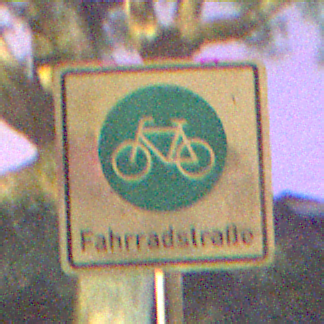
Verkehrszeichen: BeginnFahrradstrasse
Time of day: Night
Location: Outdoor (Suburban)
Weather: PartlyCloudy
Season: NotSpecified
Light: Artificial